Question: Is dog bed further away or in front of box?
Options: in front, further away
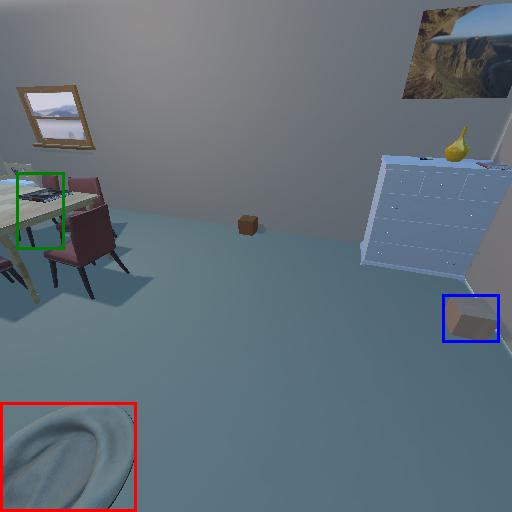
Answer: in front